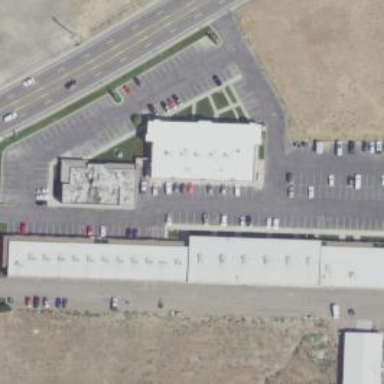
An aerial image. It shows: Parking area with surface.